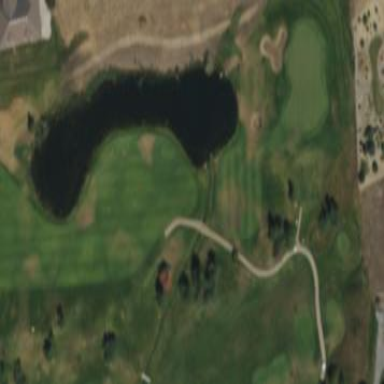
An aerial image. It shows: Rough grassy area used for golf.